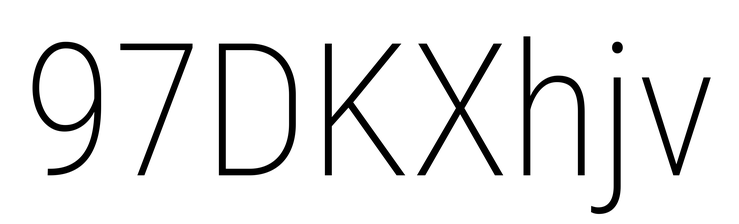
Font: Roboto_Condensed_ExtraLight